Question: I'm trying cast and/or generate a variable based upon the specified generic type. I understand there is no type erasure in swift, but it doesn't seem like the generics preserve type other than the specified conditions of the generic e.g. conforming to a base class. It seems like all i can cast or initialize is the base class. What's even more strange is when i'm in the debugger the generic appears to have a RawPointer to the correct class and even the variables look like they're of the right type:
As of Xcode 6.1 this is still an issue (simplified code courtesy of Gregory Higley) :
'''
class BaseClass {
func printme() -> Void {
println("I am BaseClass")
}
}
class DerivedClass : BaseClass {
override func printme() -> Void {
println("I am DerivedClass")
}
}
class Util<T: BaseClass> {
func doSomething() {
var instance = T()
instance.printme()
}
}
var util = Util<DerivedClass>()
util.doSomething()
'''
Still prints out "I am BaseClass"
Also would like to note that required init{} in the base class no longer works.

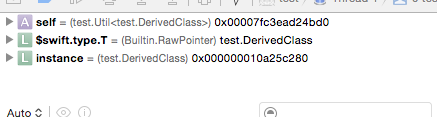
Answer: This code works as expected.
'''
class BaseClass {
required init() {} // <-- ADDED THIS
func printme() -> Void {
println("I am BaseClass")
}
}
class DerivedClass : BaseClass {
override func printme() -> Void {
println("I am DerivedClass")
}
}
class Util<T: BaseClass> {
func doSomething() {
var instance = T()
instance.printme()
}
}
var util = Util<DerivedClass>()
util.doSomething()
'''
Code base are stolen from @GregoryHigley answer :)
Marking 'init() {}' as 'required' did the thing.
This guarantees 'init()' is the designated initializer of derived class from 'BaseClass'.
Without it, one can make illegal subclass like:
'''
class IllegalDerivedClass : BaseClass {
var name:String
init(name:String) {
self.name = name
super.init()
}
override func printme() -> Void {
println("I am DerivedClass")
}
}
var util = Util<IllegalDerivedClass>()
util.doSomething()
'''
You know this doesn't work because 'IllegalDerivedClass' <URL>.
I think, that is the reason of your problem.
Anyway, whose fault is that?
- - 'DerivedClass()''T'- 'instance''BaseClass'
---
As of Xcode 6.1 GM 2, It seems, you need more work. (in addition to 'required init() {}')
'''
class Util<T: BaseClass> {
let theClass = T.self // store type itself to variable
func doSomething() {
var instance = theClass() // then initialize
instance.printme()
}
}
'''
I have absolutely no idea why we need this, what's going on X(
ADDED:2014/10/18
I found this also works:
'''
func doSomething() {
var instance = (T.self as T.Type)()
instance.printme()
}
'''
---
As of Xcode Version 6.3 (6D520o) / Swift 1.2
We no longer need '(T.self as T.Type)()' hack. Just 'T()' works as long as 'T' has 'required init()' initializer.
'''
class Util<T: BaseClass> {
func doSomething() {
var instance = T()
instance.printme()
}
}
'''